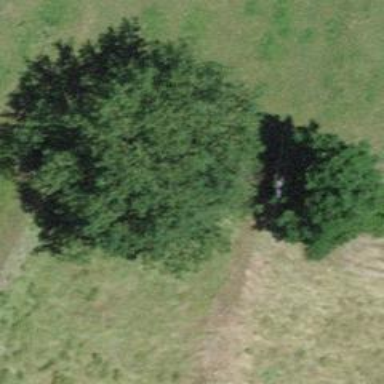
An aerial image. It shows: Single tag "natural: tree."